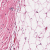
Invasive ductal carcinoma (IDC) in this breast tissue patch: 0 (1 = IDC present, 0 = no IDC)